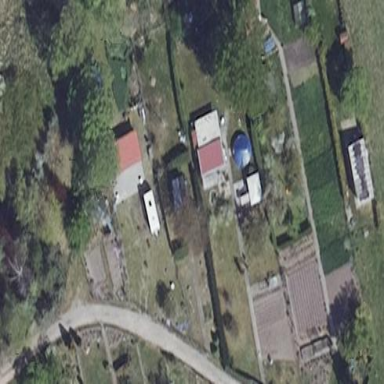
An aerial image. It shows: Garden that is leisure land.